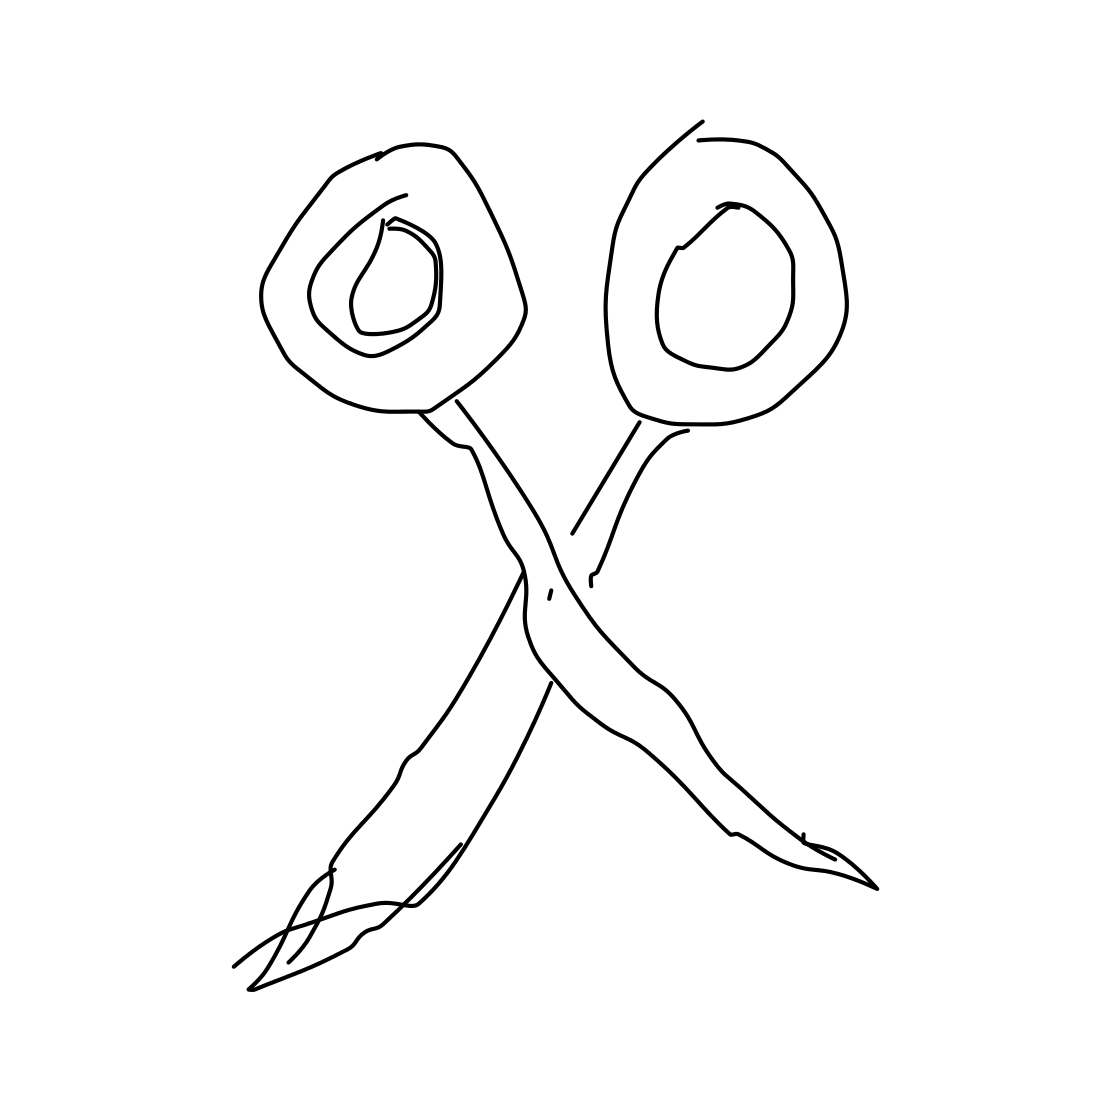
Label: scissors